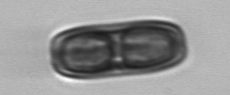
Label: Ephemera